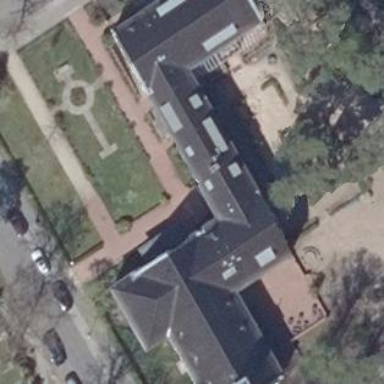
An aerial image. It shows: Parish hall serving as community center with religious affiliation.